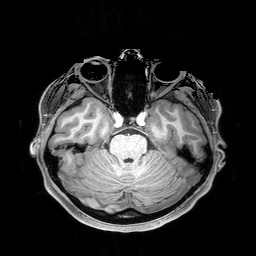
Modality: T1w
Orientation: coronal
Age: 19
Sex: female
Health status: healthy